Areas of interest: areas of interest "Badminton Court"
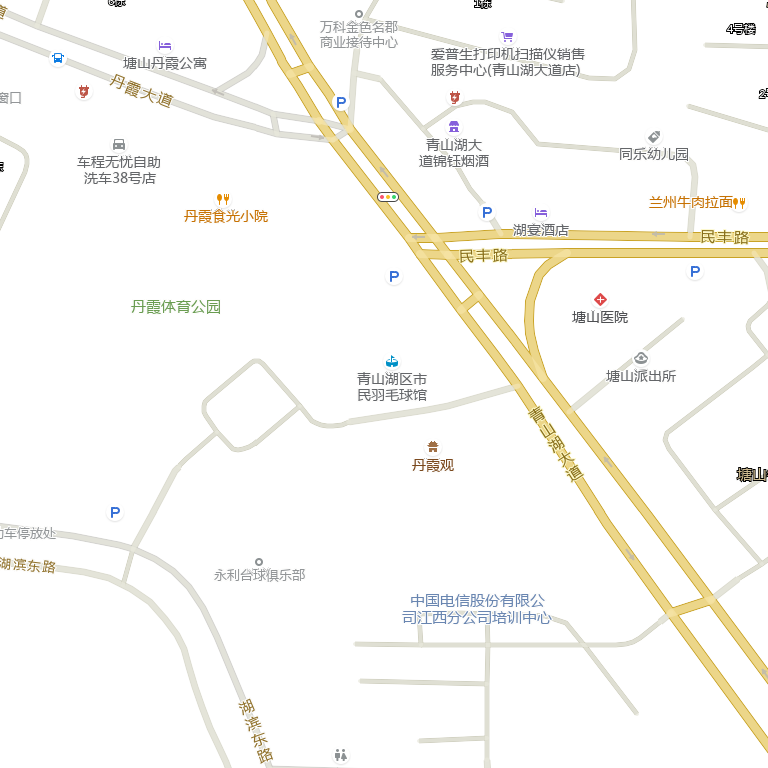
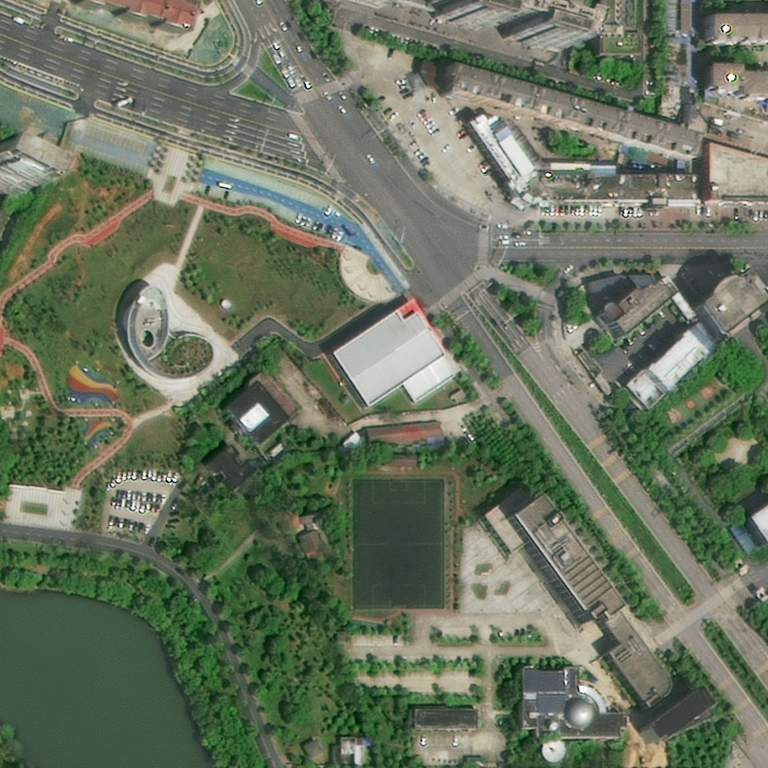